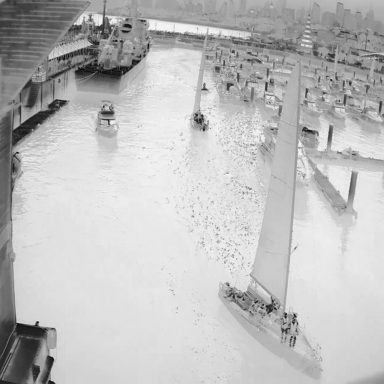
There are five sailboats in the infrared image.